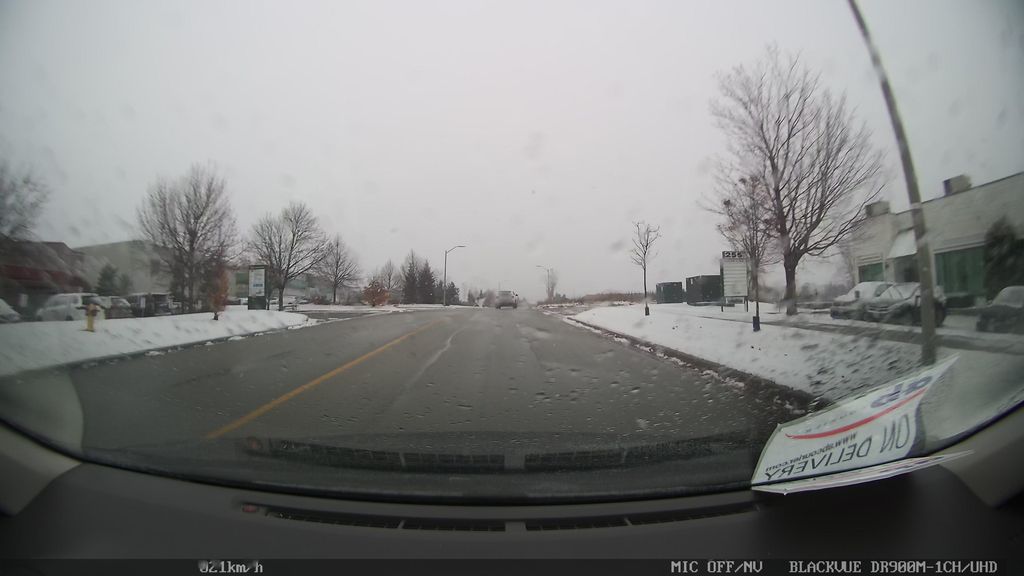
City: toronto